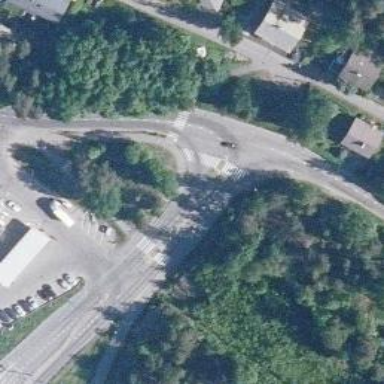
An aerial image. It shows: Island crossing on the road.